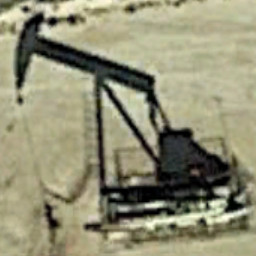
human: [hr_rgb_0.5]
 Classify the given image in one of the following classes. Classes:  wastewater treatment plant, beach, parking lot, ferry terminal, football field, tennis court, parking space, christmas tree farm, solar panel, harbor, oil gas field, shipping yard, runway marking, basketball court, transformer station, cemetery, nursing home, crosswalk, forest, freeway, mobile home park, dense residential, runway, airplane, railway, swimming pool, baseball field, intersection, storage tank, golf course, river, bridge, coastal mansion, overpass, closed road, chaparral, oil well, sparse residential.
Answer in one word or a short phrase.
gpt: oil well